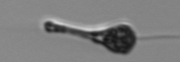
Label: Euglena